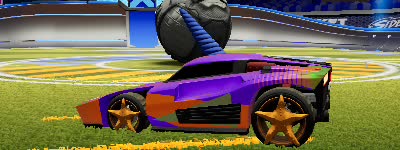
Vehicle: breakout